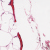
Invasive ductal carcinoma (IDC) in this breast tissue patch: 0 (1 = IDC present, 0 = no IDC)